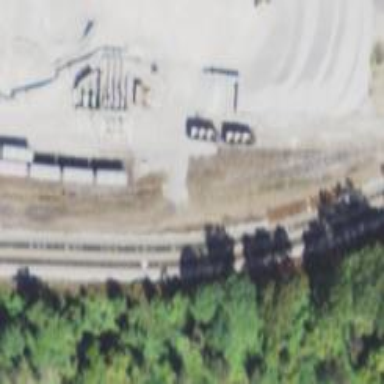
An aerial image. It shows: Yard meant for services.